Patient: sex M, age 71
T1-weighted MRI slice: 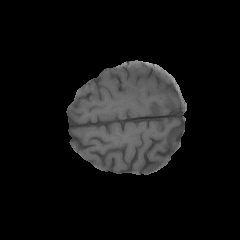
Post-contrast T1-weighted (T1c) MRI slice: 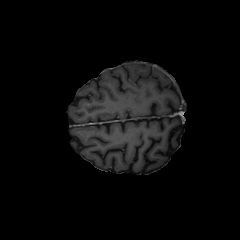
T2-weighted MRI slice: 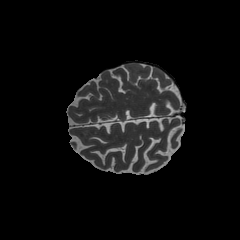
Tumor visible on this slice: no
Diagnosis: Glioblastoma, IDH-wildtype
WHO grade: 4